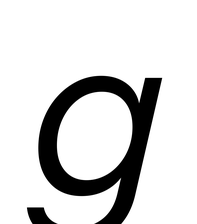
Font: InstrumentSans-Italic_Italic